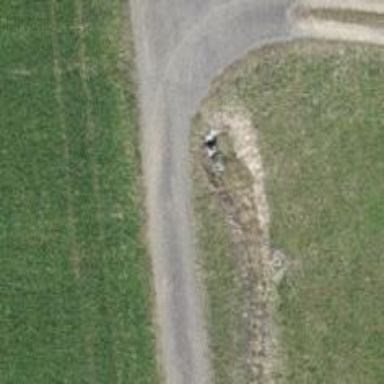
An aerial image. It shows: Culvert tunnel underneath ditch.